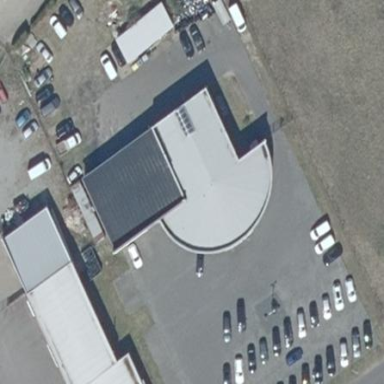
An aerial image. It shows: Car shop building.